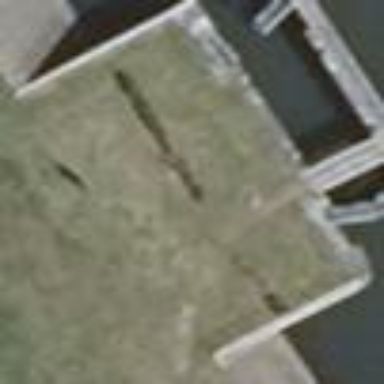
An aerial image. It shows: Structure of weir.